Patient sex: F
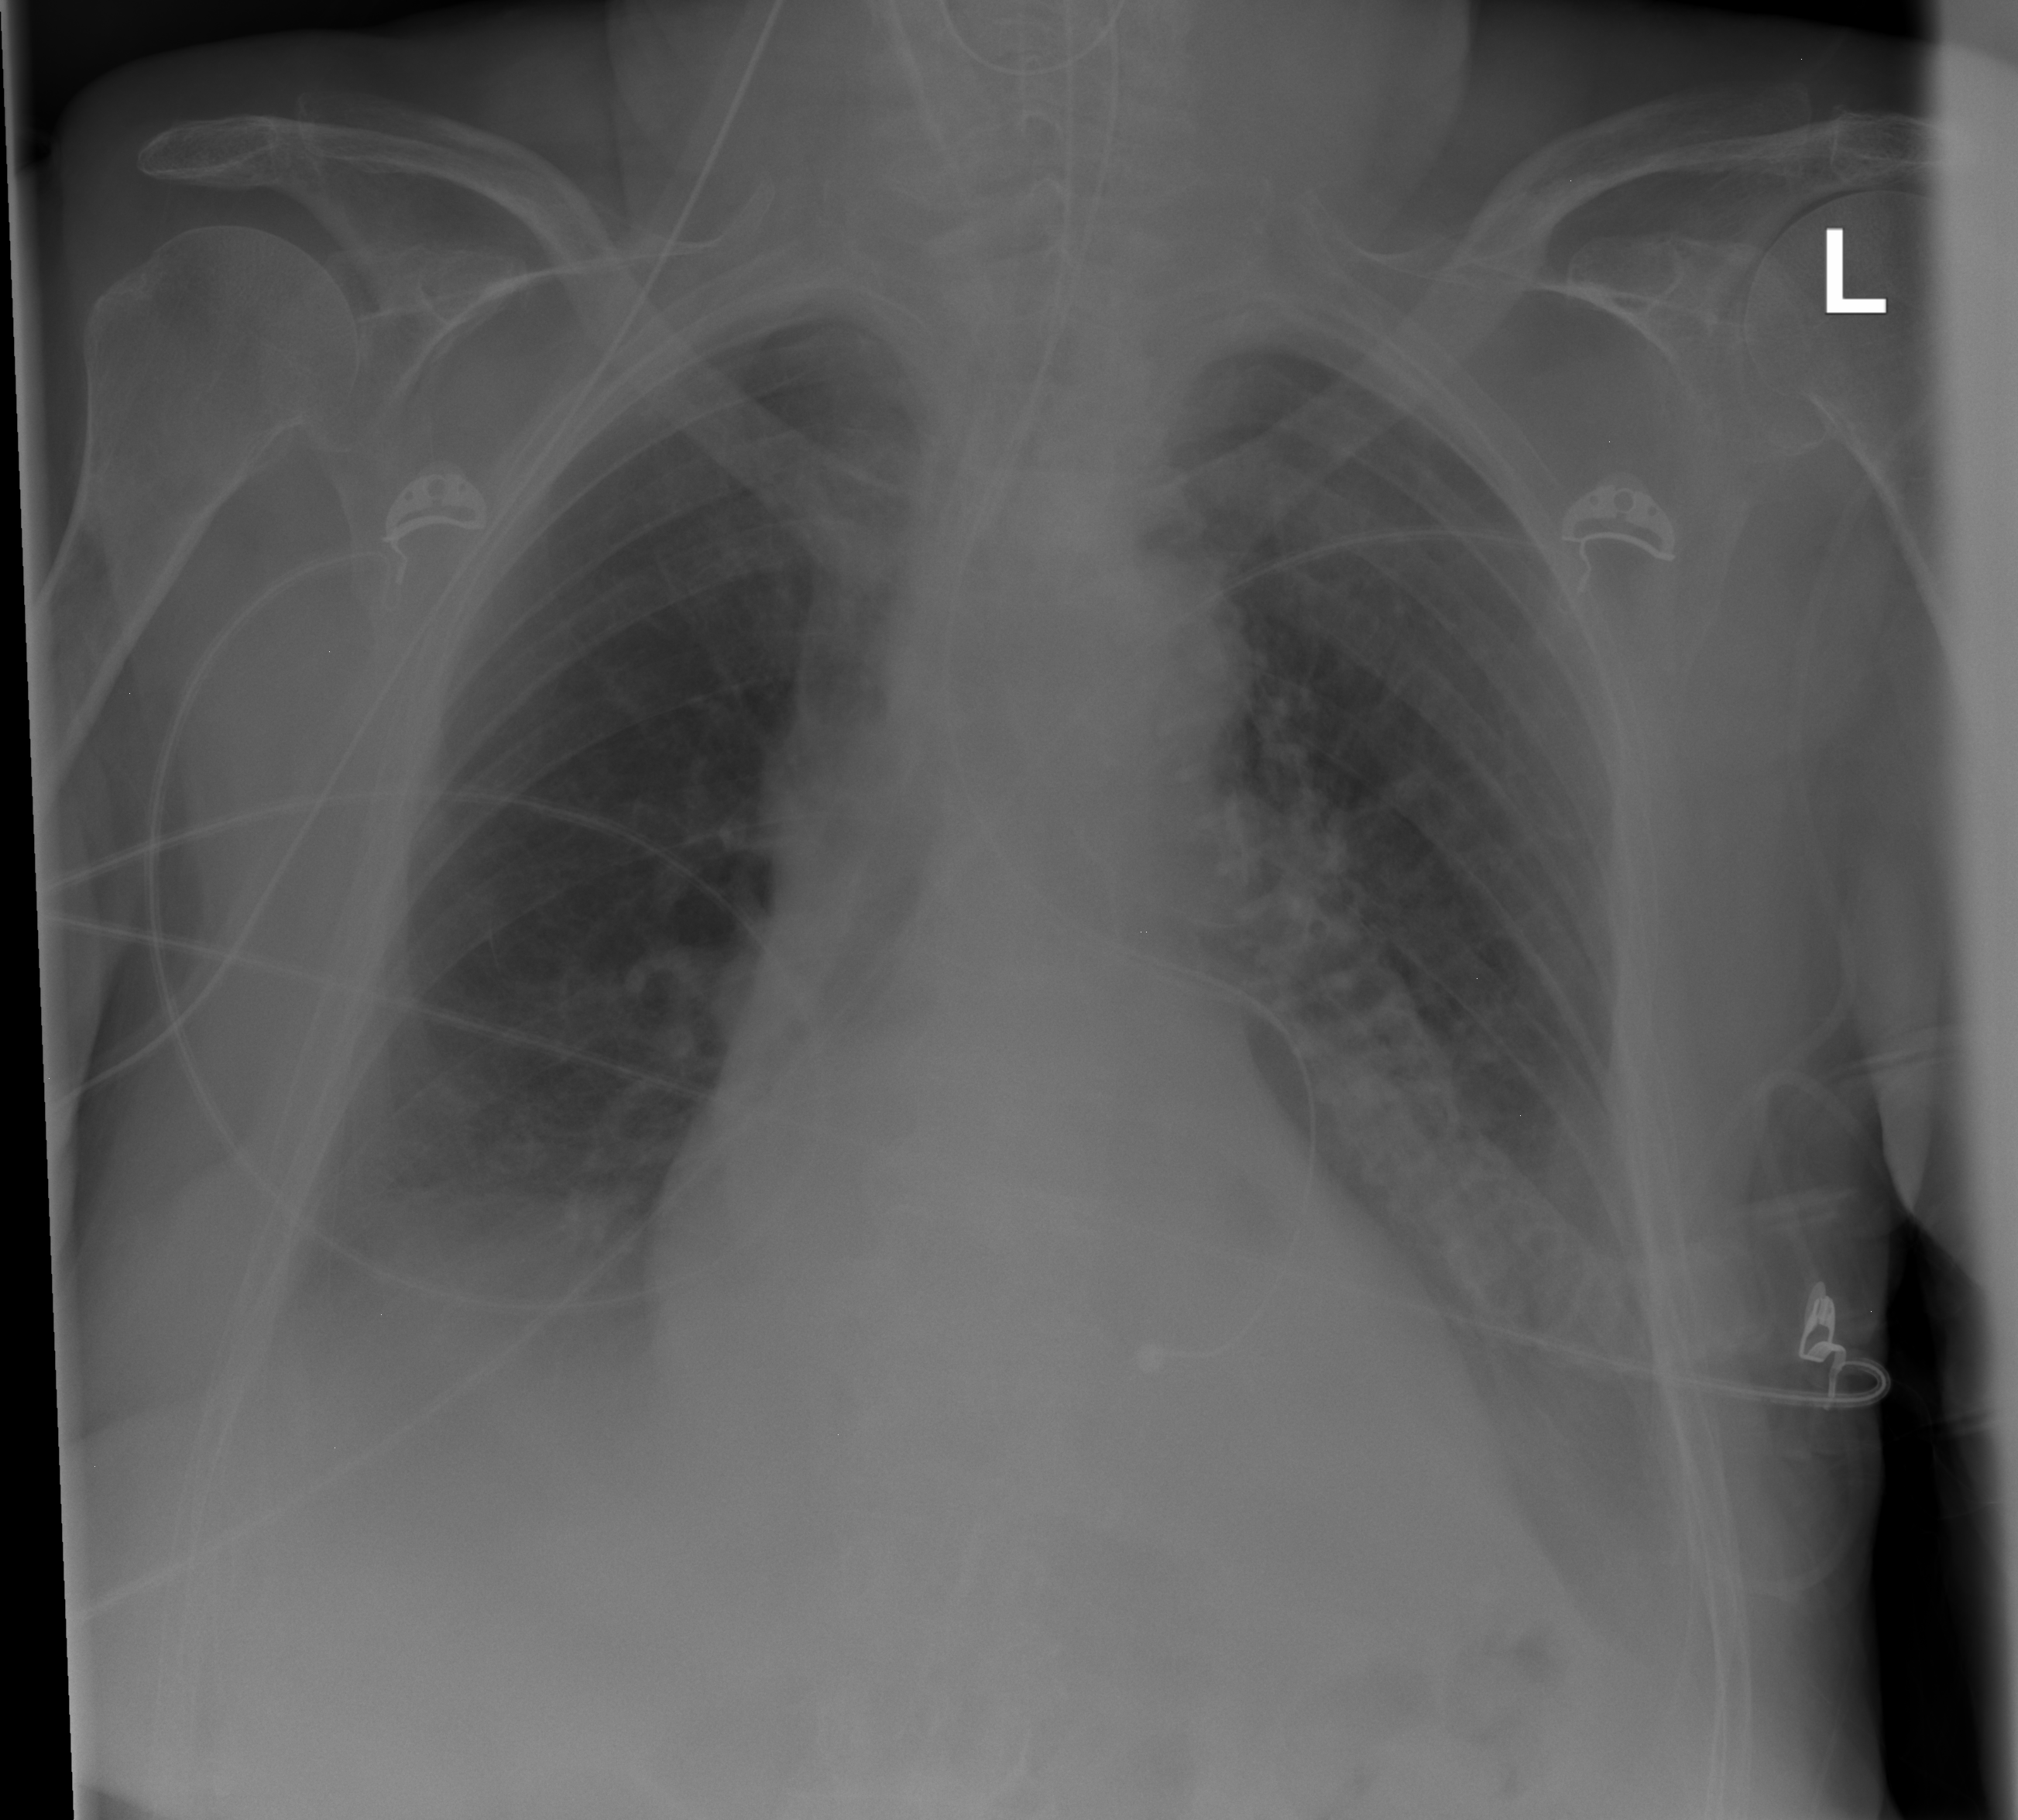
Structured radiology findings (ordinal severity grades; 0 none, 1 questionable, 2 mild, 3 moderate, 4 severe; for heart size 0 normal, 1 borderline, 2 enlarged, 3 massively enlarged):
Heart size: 0
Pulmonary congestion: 0
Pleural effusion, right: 2
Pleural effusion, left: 2
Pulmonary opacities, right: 0
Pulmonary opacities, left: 0
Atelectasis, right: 0
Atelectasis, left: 0